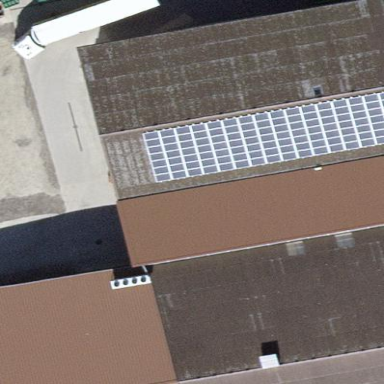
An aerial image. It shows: Industrial building.